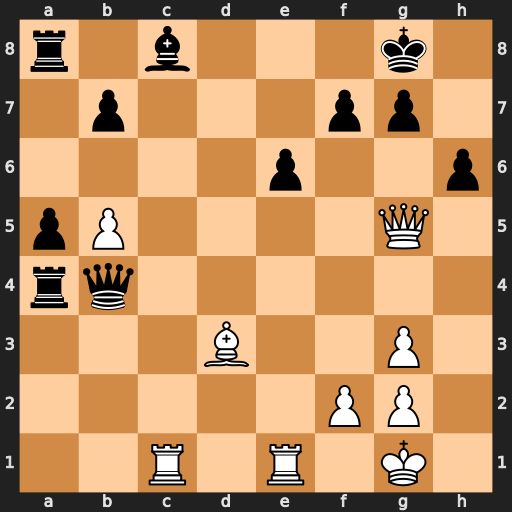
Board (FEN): r1b3k1/1p3pp1/4p2p/pP4Q1/rq6/3B2P1/5PP1/2R1R1K1
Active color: w
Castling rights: -
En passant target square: -
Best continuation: Qd8+ Qf8 Bh7+ Kxh7 Qxf8